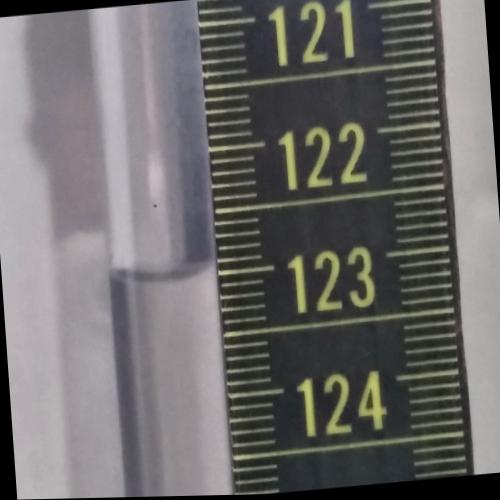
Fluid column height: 123.0 cm